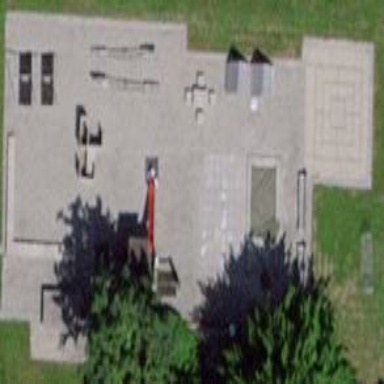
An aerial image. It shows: Playground area for leisure land.